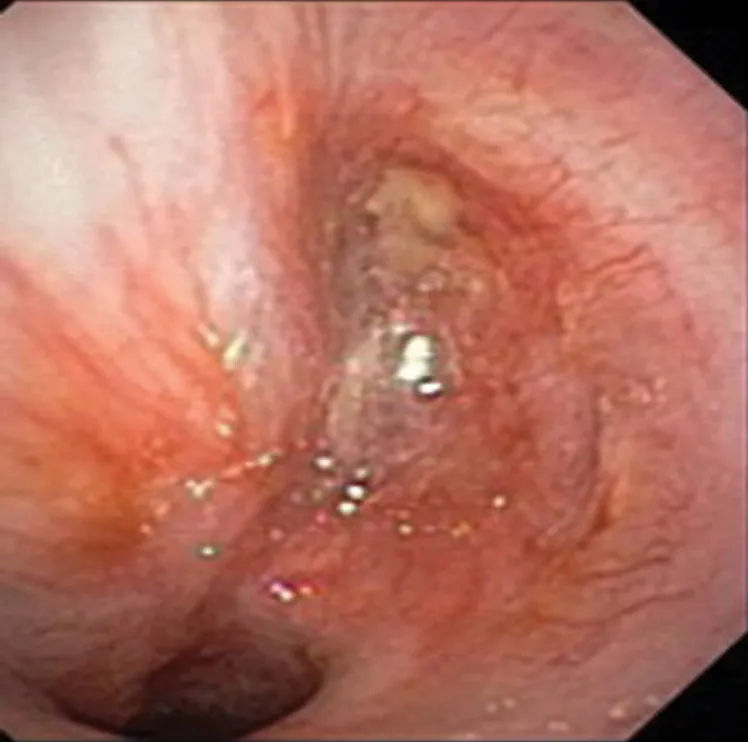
Endoscopic appearance of the endoluminal lesion in the left main bronchus, obliterating almost all the bronchial lumen.
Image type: endoscopy (airway_endoscopy)